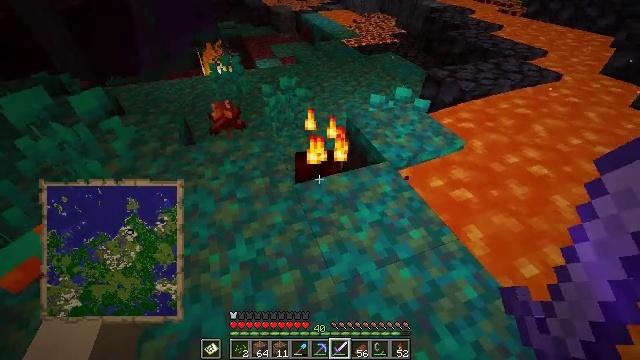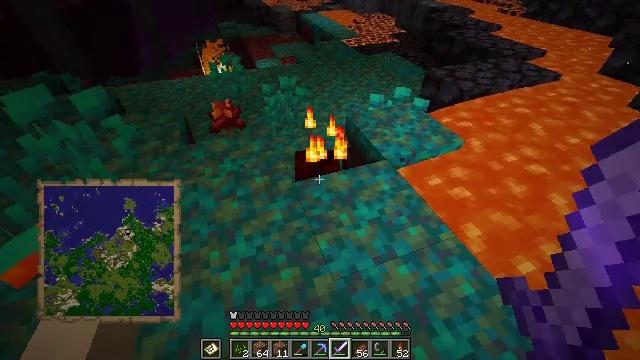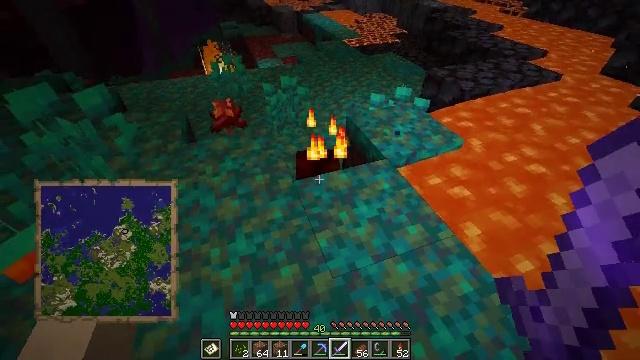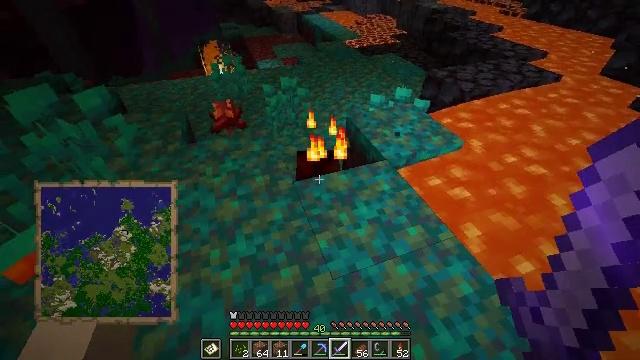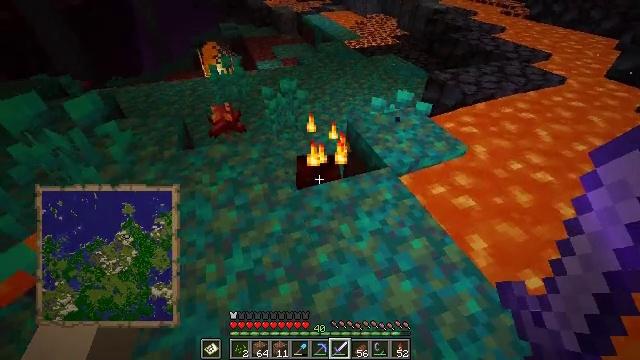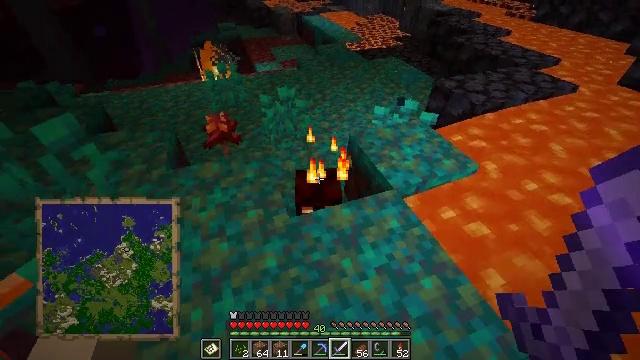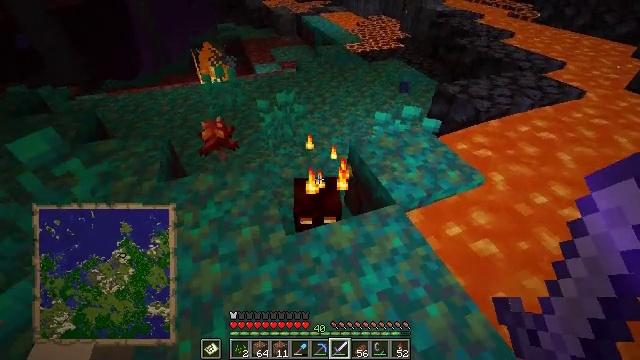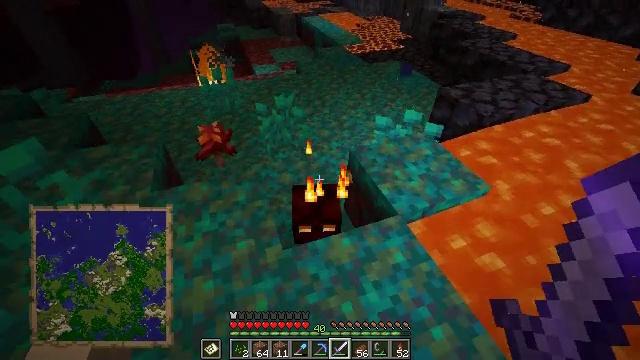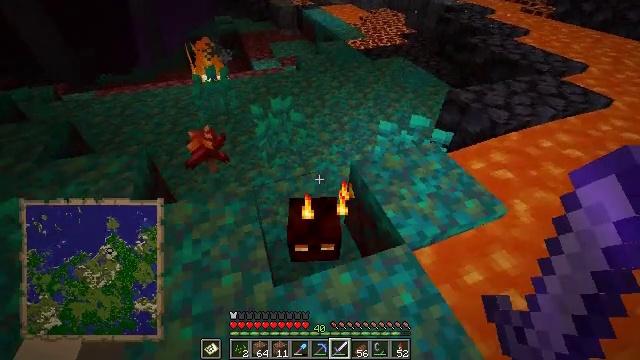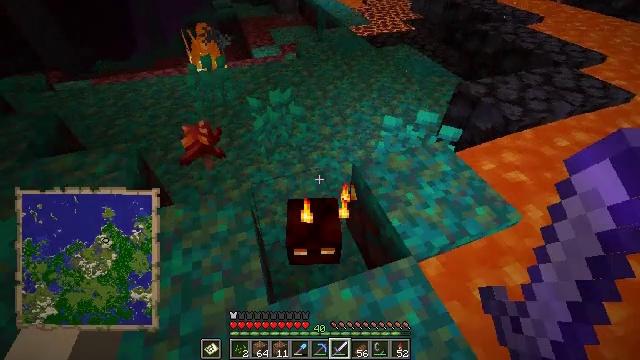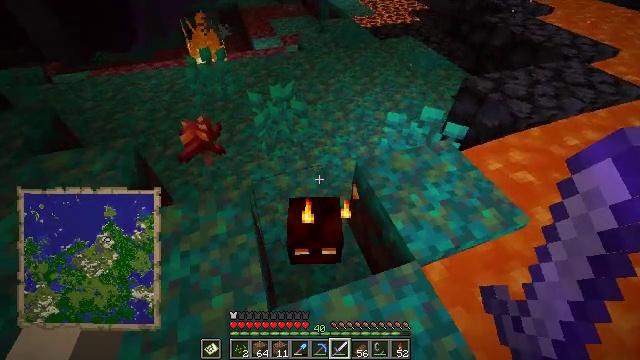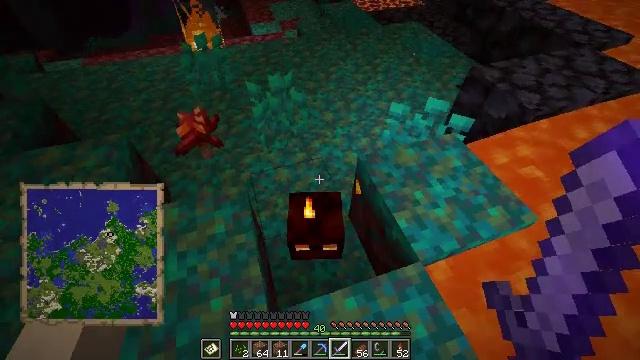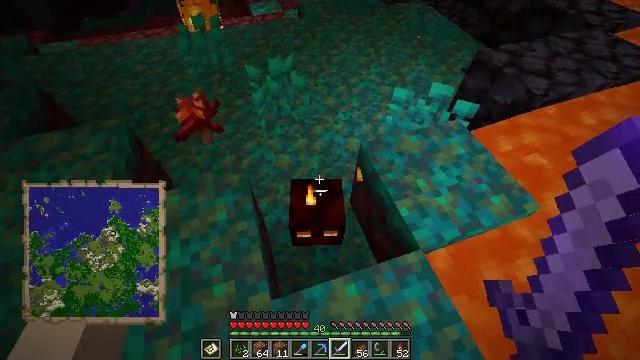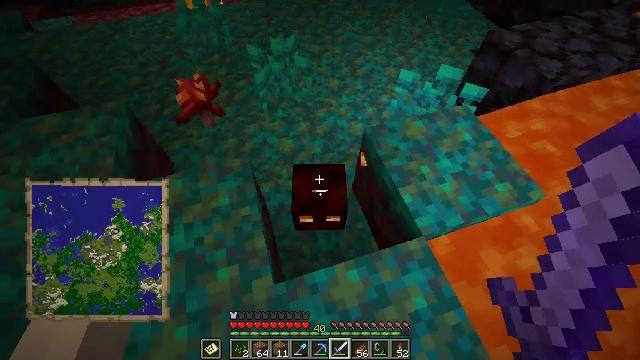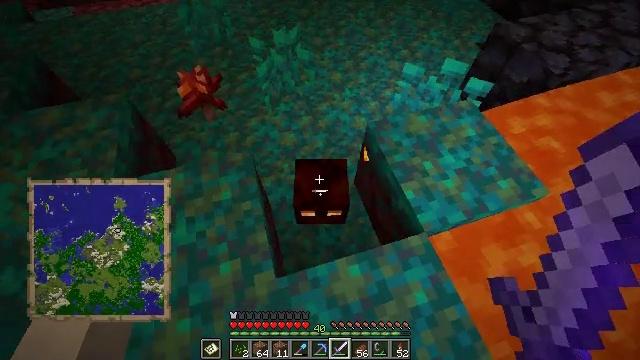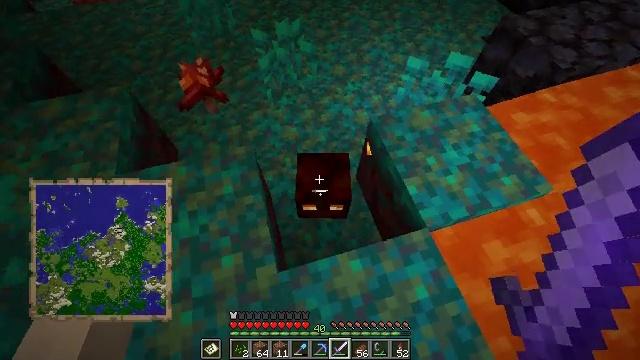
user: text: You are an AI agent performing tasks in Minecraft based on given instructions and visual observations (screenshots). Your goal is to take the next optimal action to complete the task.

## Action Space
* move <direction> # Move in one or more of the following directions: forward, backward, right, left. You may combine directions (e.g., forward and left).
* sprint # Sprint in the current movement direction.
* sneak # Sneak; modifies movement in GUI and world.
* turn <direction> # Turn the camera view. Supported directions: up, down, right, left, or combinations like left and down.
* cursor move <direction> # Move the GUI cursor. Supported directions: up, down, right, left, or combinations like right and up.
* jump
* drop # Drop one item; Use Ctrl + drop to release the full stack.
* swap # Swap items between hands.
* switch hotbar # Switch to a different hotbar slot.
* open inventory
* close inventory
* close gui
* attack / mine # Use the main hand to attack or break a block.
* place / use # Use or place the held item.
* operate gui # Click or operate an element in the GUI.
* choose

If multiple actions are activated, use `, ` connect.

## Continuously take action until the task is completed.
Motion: motion action
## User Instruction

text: Fight hostile mobs.
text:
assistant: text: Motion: no_op
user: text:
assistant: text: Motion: no_op
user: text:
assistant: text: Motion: move forward
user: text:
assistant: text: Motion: move forward
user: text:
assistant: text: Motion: move forward
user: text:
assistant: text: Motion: move forward
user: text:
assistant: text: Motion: move forward
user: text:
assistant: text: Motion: move forward, turn down
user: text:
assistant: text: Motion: move forward, turn down
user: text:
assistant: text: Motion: turn down
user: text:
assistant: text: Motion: turn down
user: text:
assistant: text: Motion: turn down
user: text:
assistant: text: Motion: turn down
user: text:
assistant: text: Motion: turn down
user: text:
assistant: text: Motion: turn down
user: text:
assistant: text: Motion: attack / mine
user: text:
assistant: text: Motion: turn left and down, attack / mine
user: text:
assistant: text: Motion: move back, attack / mine
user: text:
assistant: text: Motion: move back, turn right, attack / mine
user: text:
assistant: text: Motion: move back
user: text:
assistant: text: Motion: no_op